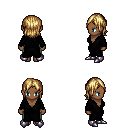
a pixel art fantasy rpg character, female body template, human, dark skin, gray robe, teal pants, blonde long bangs hairstyle, metal boots, four views (front, back, left, right), 2x2 character sprite sheet, small pixel art, hard edges, no anti-aliasing